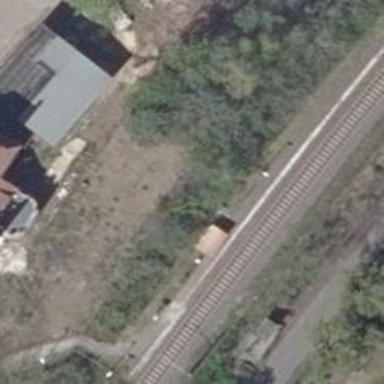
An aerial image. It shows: Railway halt station for public transport.